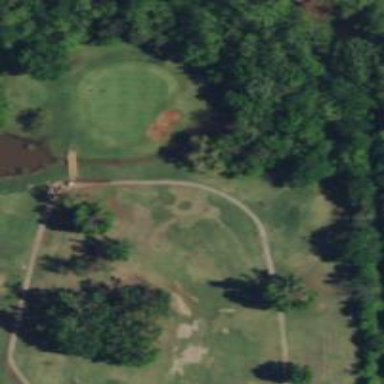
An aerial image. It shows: Path for golf carts.